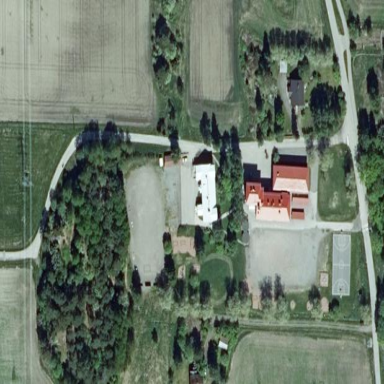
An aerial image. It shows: School.